Question: I know I can add comments like so:
'''
//This is a comment,
/*so is this*/
'''
But when I do this
'''
/**comment?*/
'''
It has a different color in my text editor (notepad++) and I was wondering whether it has any special meaning, or if it is just a random feature of notepad++.
Here is what it looks like in the text editor:

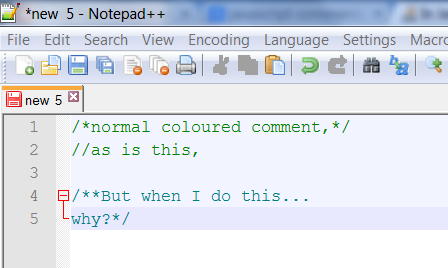
Answer: Not in JavaScript itself, but some editors will treat it like a JSDoc (<URL> comment to help with autocomplete, etc.
You can also run your code through something like JSDoc to automatically generate HTML documentation for your codebase.